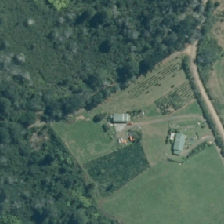
Land cover: high_producing_grassland